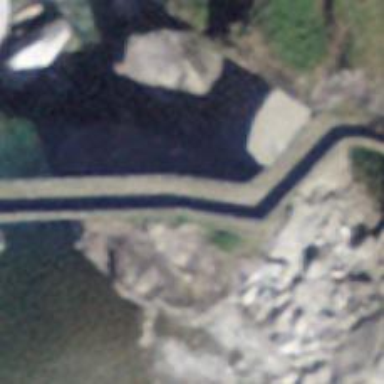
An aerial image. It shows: Paved path on bridge.